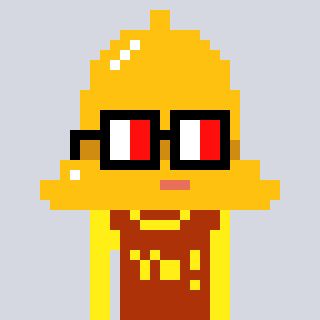
a pixel art character with square glasses with black frames and red eyes, a bell-shaped head and a hotbrown-colored body on a cool background